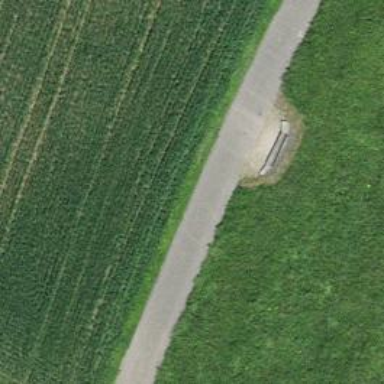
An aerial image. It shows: Bench for seating.